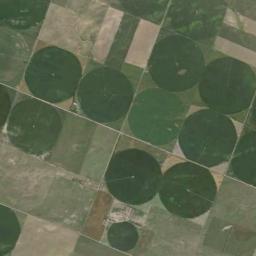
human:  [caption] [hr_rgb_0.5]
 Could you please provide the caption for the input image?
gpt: There are some green circle farmland and square farmland .

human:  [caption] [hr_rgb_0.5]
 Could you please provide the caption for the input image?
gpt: The circular farmland in the upper left corner is the largest .

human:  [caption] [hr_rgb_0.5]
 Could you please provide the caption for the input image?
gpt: Dozens of neatly arranged circular green fields .

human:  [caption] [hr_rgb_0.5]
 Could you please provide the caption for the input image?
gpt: Several dark green circular farmlands are surrounded by some square farmlands .

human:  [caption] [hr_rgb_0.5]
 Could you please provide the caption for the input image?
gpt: There are many green circular farmlands arranged neatly .